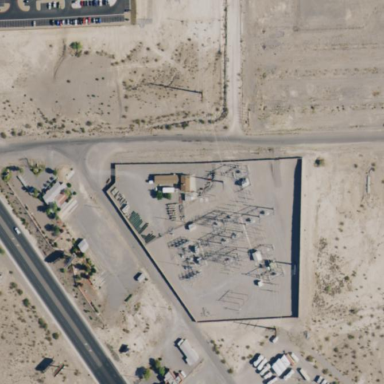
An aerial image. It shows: Power substation enclosed by fence.